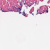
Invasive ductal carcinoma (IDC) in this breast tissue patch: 0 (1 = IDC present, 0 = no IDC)